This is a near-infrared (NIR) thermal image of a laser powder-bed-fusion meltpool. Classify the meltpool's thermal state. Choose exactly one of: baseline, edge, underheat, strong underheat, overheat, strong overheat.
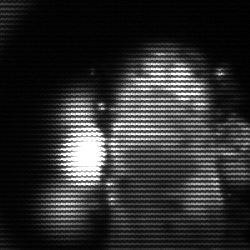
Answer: strong underheat